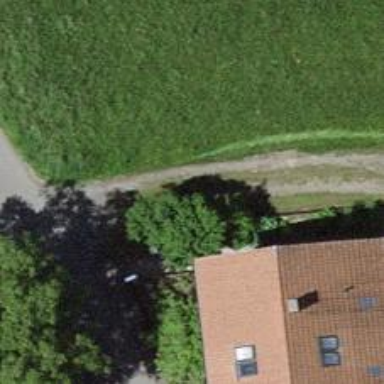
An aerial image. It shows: Service road with grass surface.